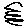
Label: zigzag